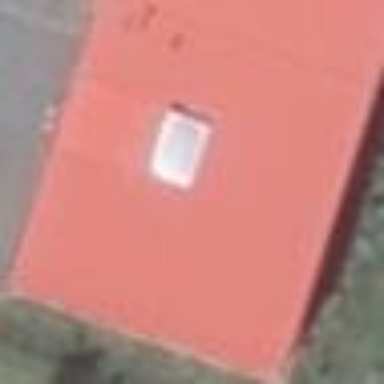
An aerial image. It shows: Industrial building with red metal skillion roof oriented across.